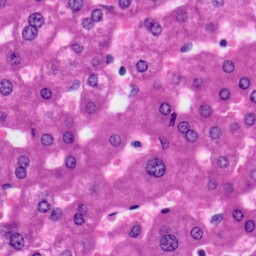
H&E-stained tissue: Liver